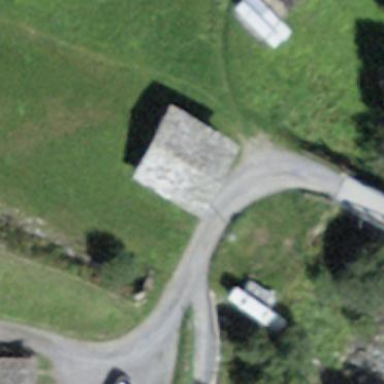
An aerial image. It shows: Farm auxiliary building.